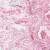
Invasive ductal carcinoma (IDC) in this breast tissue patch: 0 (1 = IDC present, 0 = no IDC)